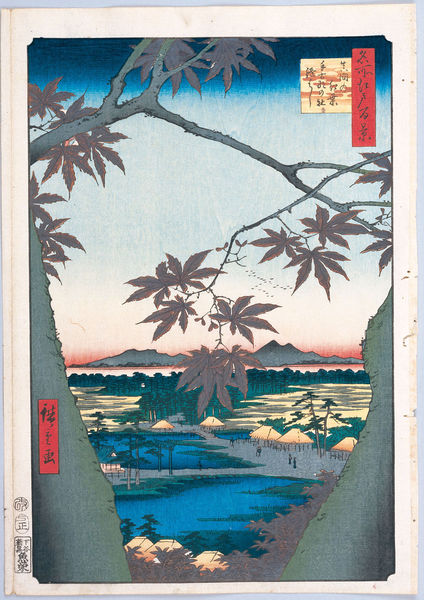
Titel: 100 berühmte Ansichten von Edo
Künstler: Utagawa Hiroshige
Schlagwörter: baum, blau, blätter, himmel, meer, wasser, bäume, fluss, grün, landschaft, menschen, see, vordergrund, leute, ast, felder, horizont, häuser, natur, sonnenaufgang, hütte, sonne, blatt, wald, holzschnitt, japan, schrift, perspektive, ernte, berge, farbe, sonnenuntergang, hütten, inschrift, palme, japanisch, schriftzeichen, tusche, zweig, asien, druck, asiatisch, stempel, kastanie, ahorn, reis, fuji, hokusai